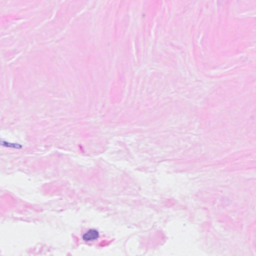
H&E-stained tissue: Breast